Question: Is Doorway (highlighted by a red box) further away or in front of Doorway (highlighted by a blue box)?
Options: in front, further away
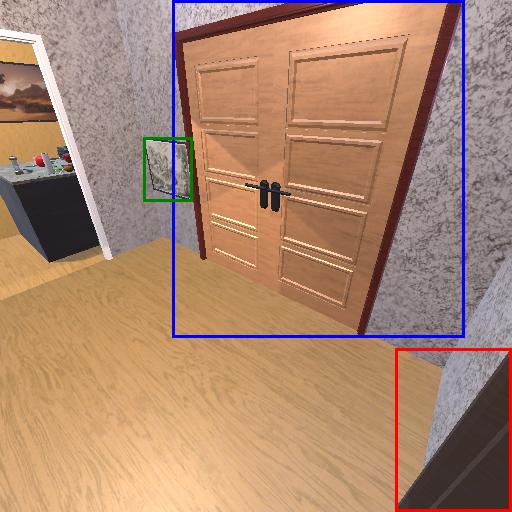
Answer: in front